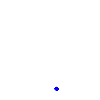
Particle: kaon